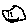
Label: smiley face